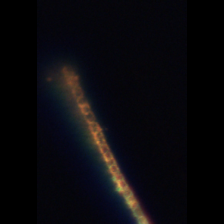
Taxon: Chaetoceros
Group: Diatoms